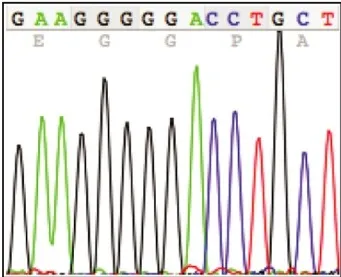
Mutation analysis and protein modelling. (a) Wild-type POGLUT1 sequence of exon 5 showing nucleotides c.502-516. Equivalent region as in. From the proband of family 2, showing the heterozygous mutation c.509G>A leading to missense mutation p. Gly170Glu.
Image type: chart (chart)